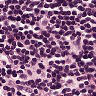
Metastatic tissue present: no